Field crop: maize
Growth stage: 2
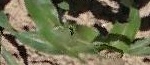
Species: maize